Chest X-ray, AP view. Patient: 5 years old, sex M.
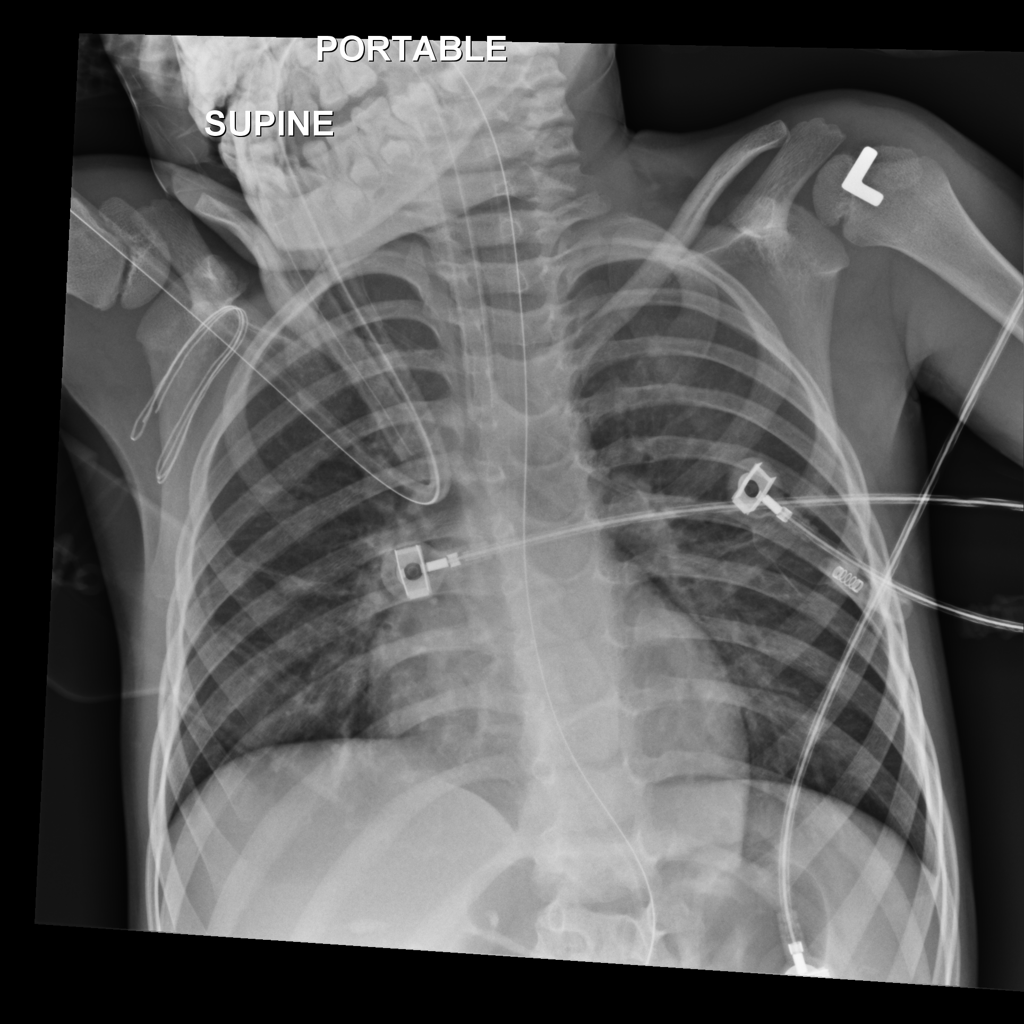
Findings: Pneumothorax